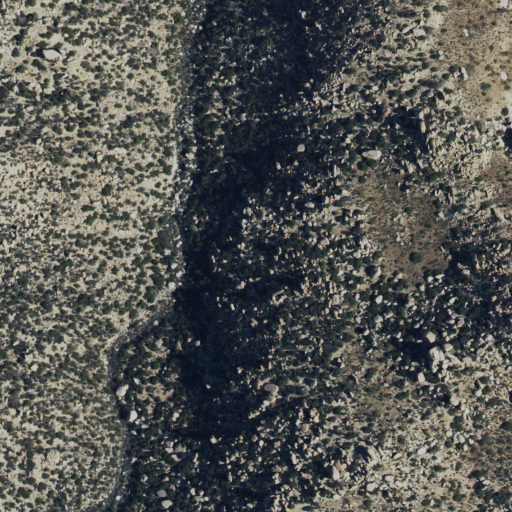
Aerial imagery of mountains in California named In-Ko-Pah Mountains containing shrub, grassland, evergreen forest, barren land, and open development